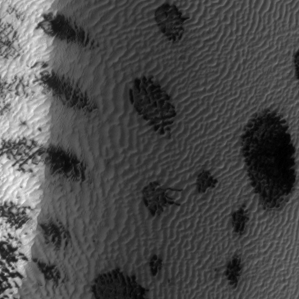
Label: frost